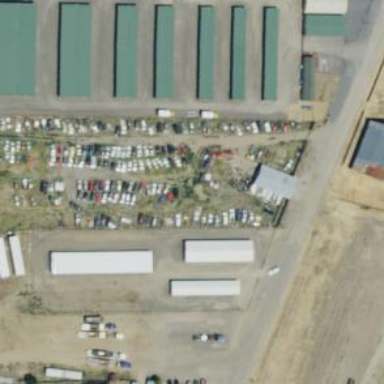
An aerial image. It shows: Industrial area designated as scrap yard.